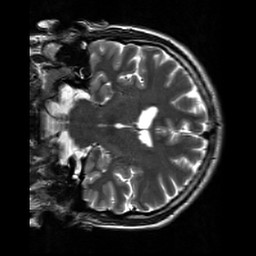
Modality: T2w
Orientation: coronal
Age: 30
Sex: male
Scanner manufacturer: siemens
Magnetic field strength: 3 T
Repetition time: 7 s
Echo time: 0.09 s